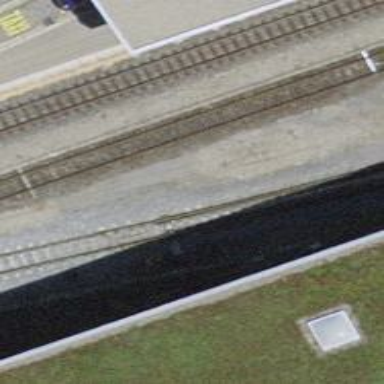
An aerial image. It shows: Level crossing with barrier for the railway.